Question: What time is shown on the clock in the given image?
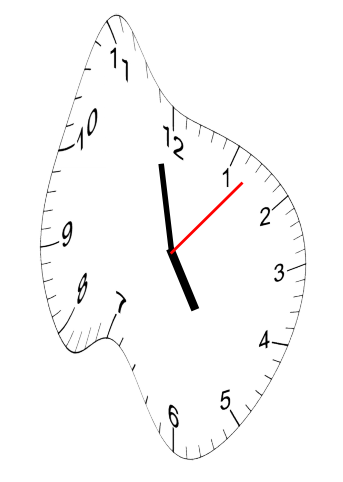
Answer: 04:58:07